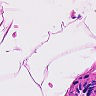
Metastatic tissue present: no